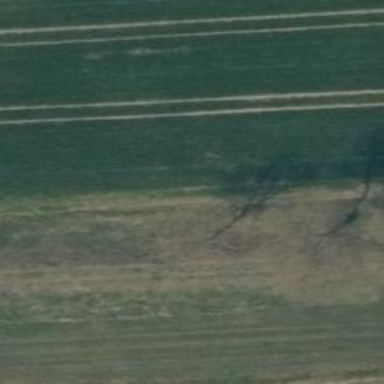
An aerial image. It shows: Row of deciduous broadleaved trees.